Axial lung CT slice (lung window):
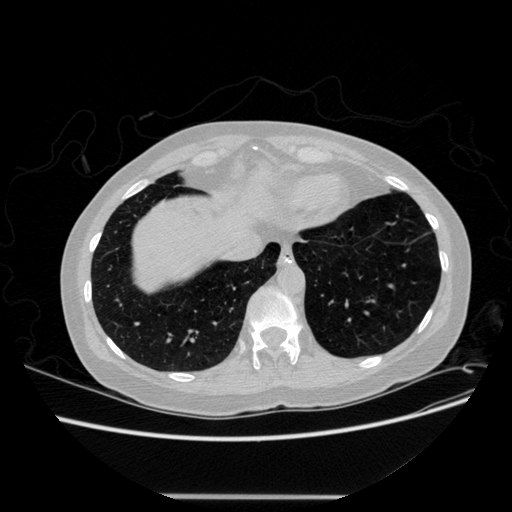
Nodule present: no